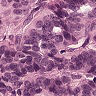
Metastatic tissue present: yes